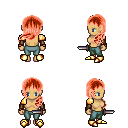
a pixel art fantasy rpg character, female body template, human, tanned skin, gold arm armor, teal pants, red left-swept hairstyle, leather bracers, gold boots, dagger, four views (front, back, left, right), 2x2 character sprite sheet, small pixel art, hard edges, no anti-aliasing